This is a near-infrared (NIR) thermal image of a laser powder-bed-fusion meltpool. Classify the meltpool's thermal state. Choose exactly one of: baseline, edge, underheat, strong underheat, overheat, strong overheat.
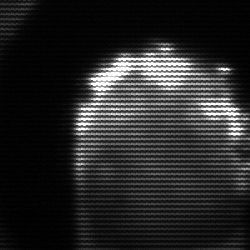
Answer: baseline